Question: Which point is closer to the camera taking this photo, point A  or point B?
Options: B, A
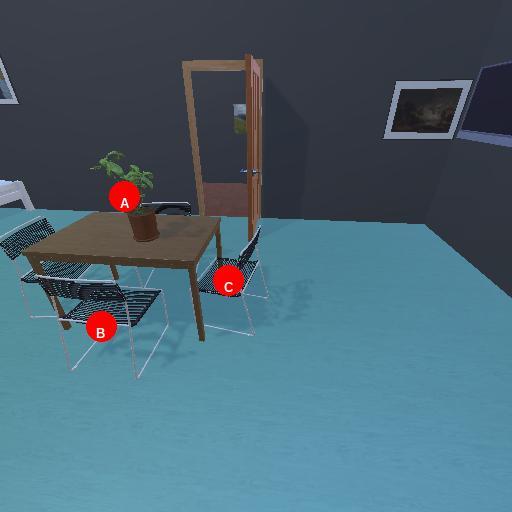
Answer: B